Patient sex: F
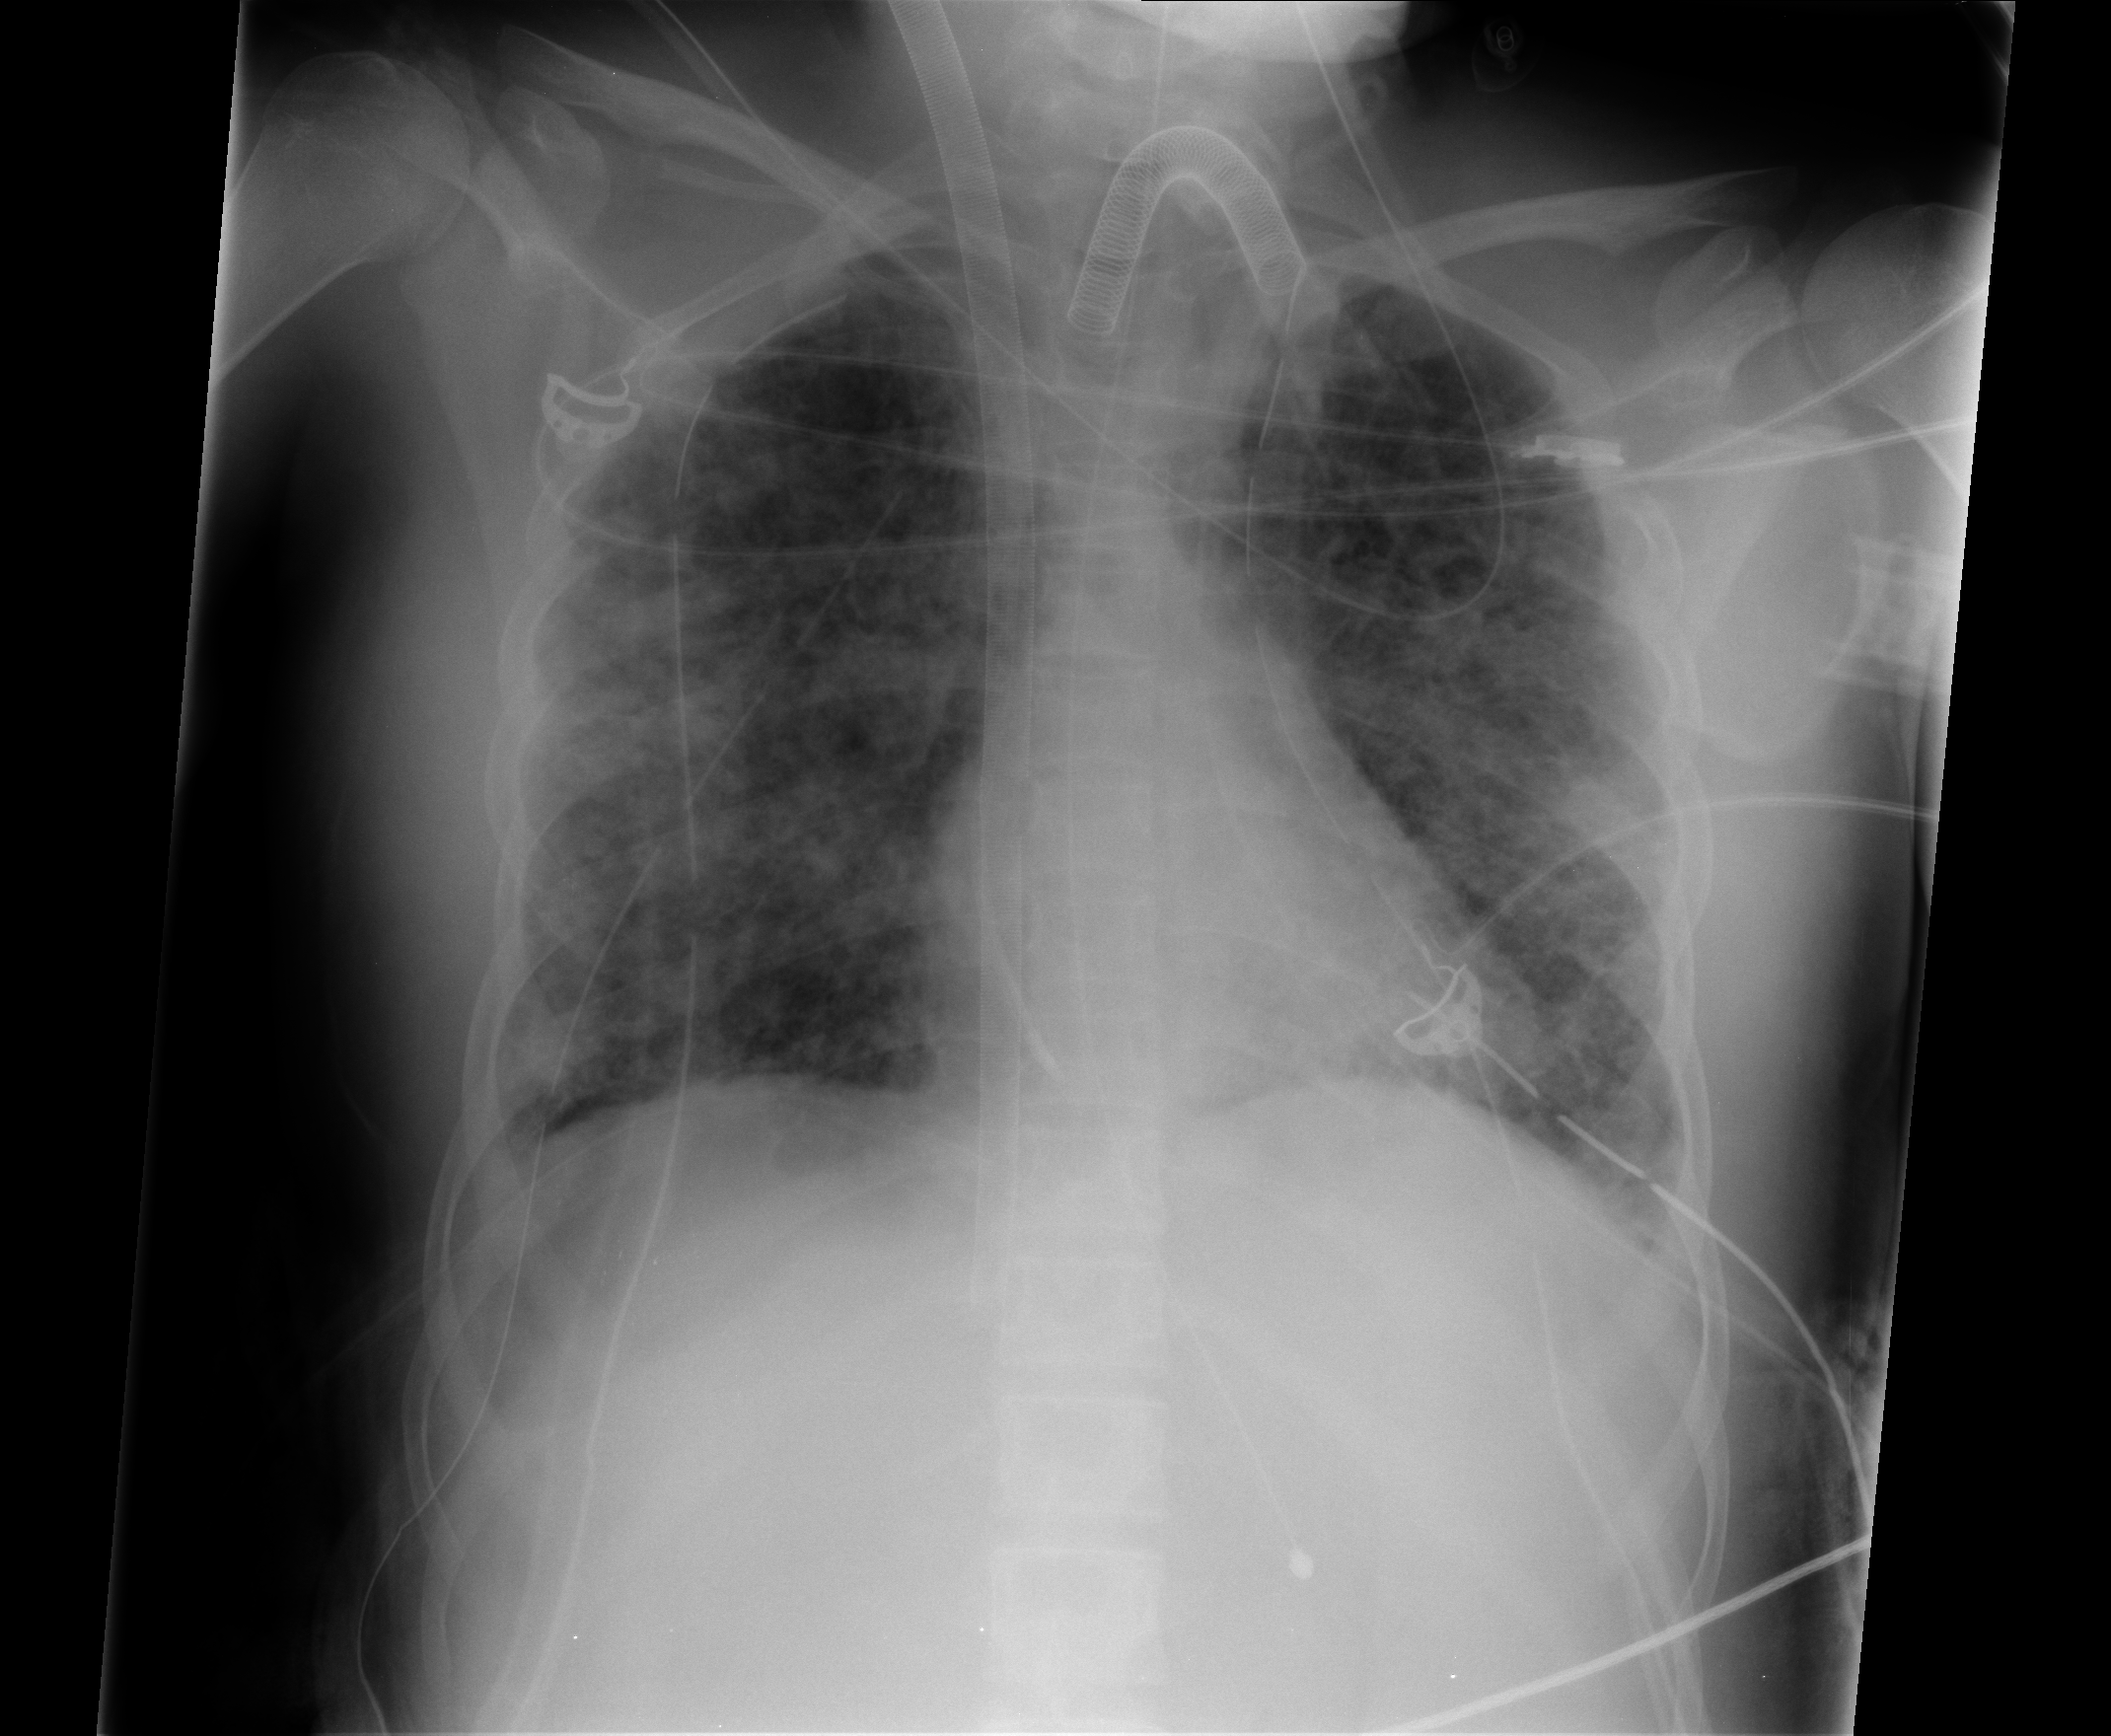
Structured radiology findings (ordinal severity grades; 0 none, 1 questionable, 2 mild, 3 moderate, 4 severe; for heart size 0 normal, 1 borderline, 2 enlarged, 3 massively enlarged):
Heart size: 0
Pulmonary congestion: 2
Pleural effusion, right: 1
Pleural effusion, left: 1
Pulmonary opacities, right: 3
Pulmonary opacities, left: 3
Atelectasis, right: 2
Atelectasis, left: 2